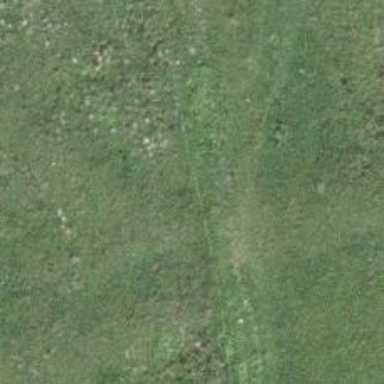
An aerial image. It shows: Track with very rough surface.